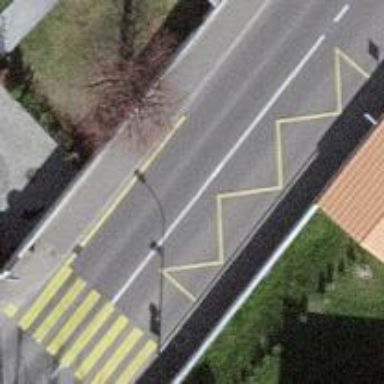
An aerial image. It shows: Bus stop with designated stop position for public transport.